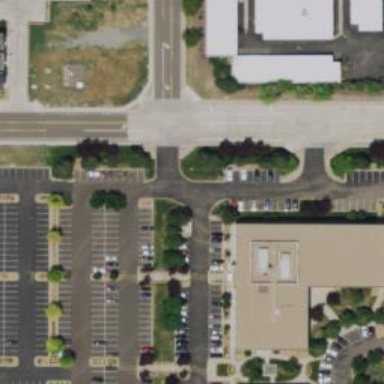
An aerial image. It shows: Parking space is available.